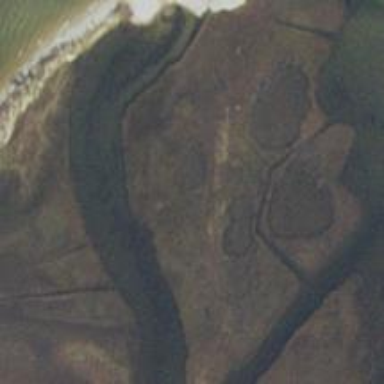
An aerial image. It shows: Saltmarsh wetland area.